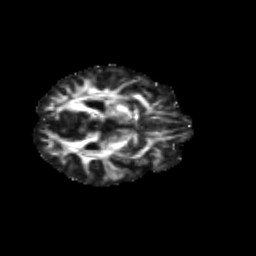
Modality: FA
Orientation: axial
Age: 55
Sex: female
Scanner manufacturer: siemens
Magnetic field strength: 3 T
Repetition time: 4.71 s
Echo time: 0.0906 s